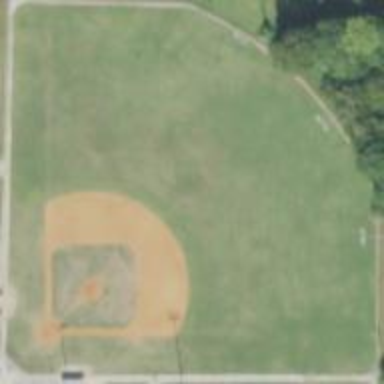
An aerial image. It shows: Baseball pitch for leisure and sports activities.